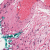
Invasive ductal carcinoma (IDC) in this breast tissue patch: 0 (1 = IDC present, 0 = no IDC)